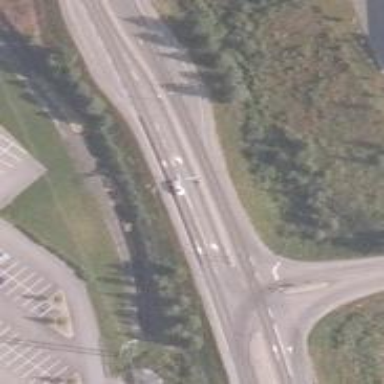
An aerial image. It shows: Primary highway.